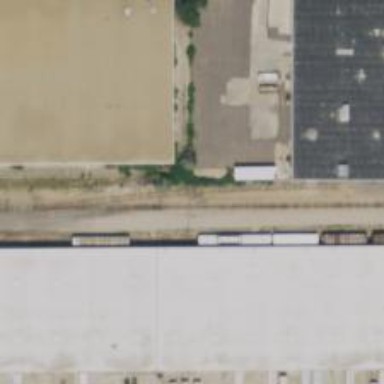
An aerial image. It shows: Railway yard used for servicing trains.